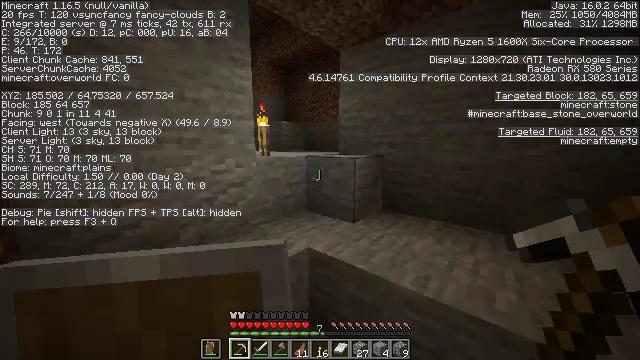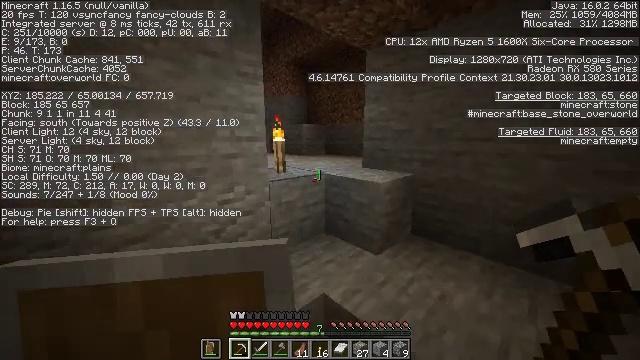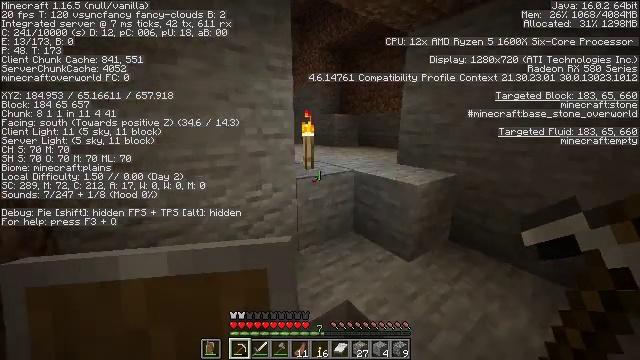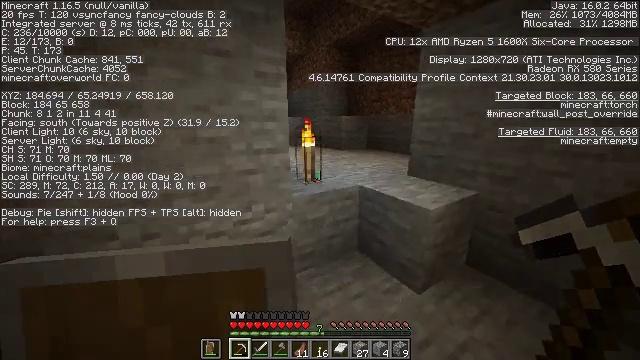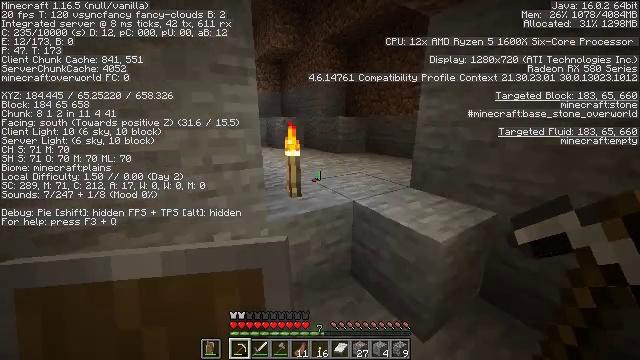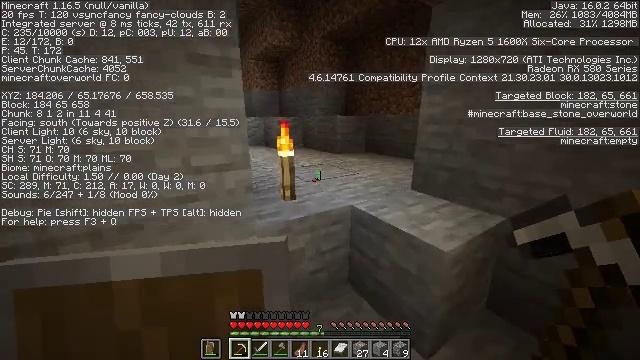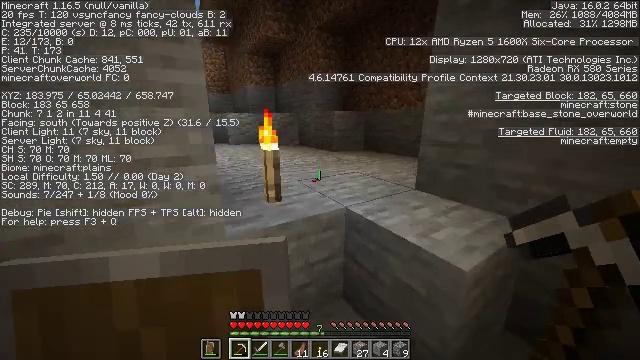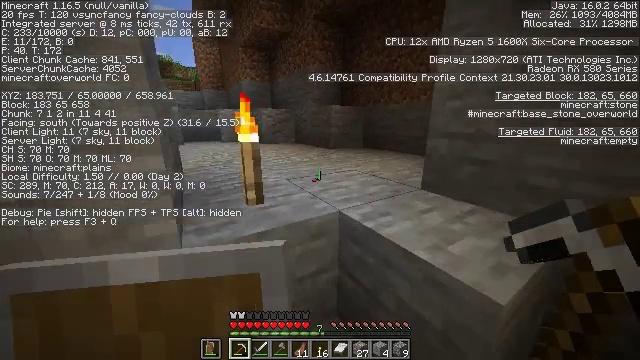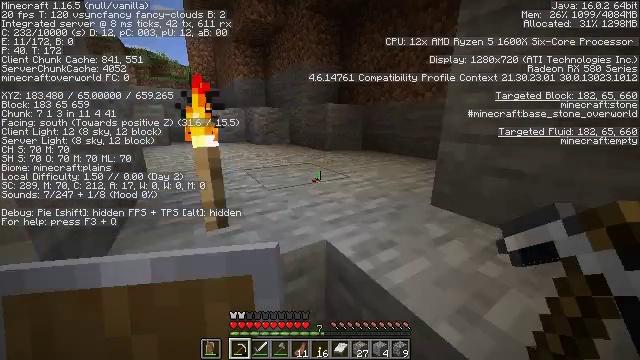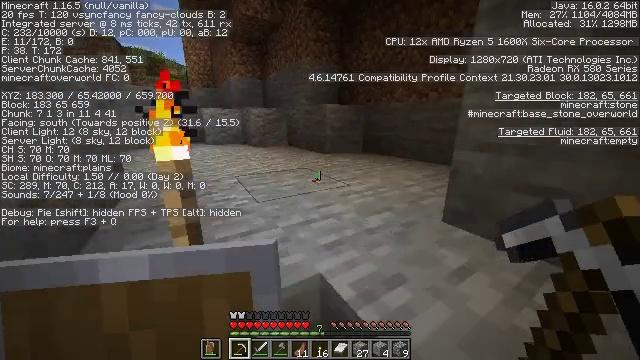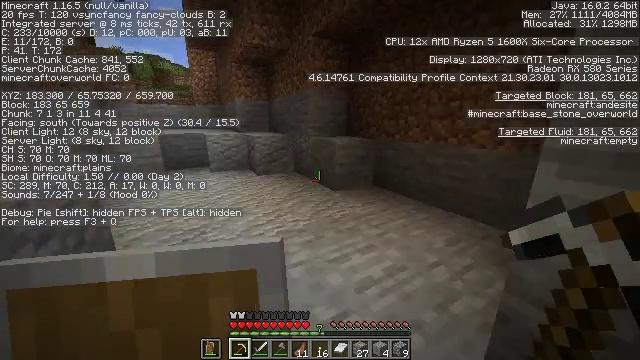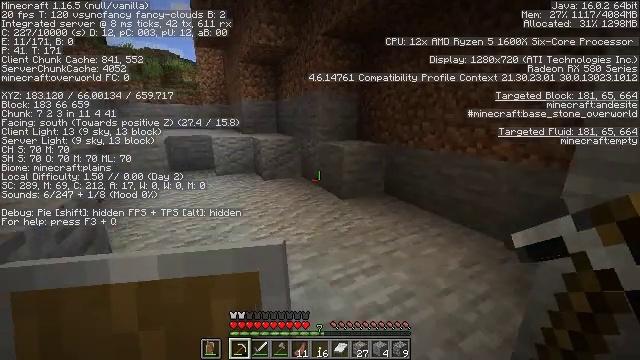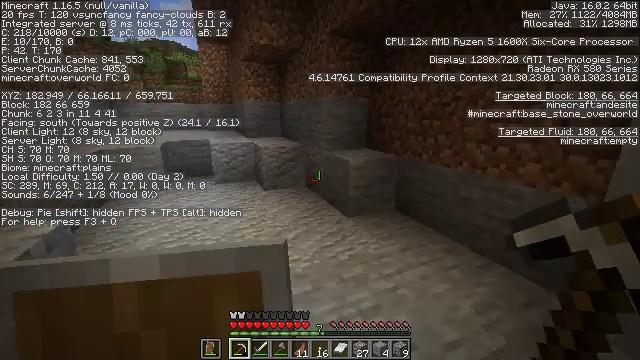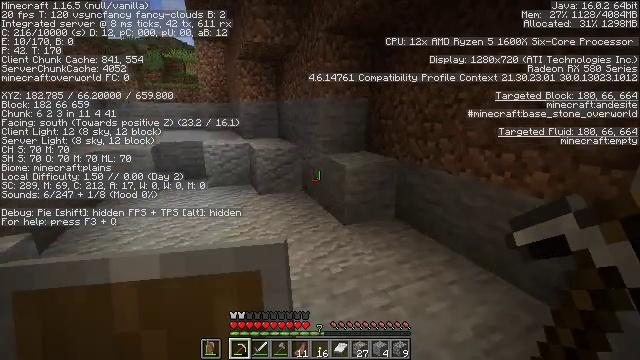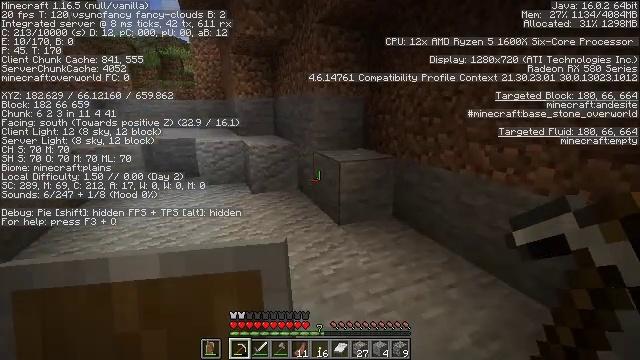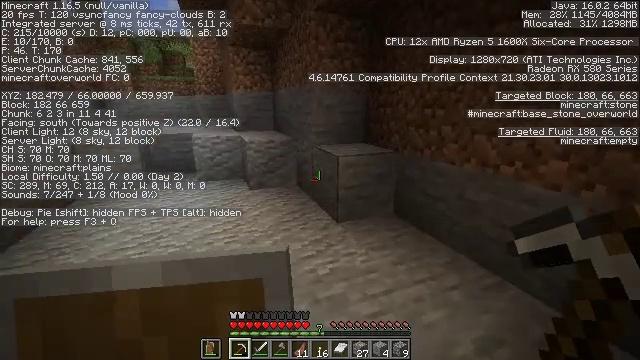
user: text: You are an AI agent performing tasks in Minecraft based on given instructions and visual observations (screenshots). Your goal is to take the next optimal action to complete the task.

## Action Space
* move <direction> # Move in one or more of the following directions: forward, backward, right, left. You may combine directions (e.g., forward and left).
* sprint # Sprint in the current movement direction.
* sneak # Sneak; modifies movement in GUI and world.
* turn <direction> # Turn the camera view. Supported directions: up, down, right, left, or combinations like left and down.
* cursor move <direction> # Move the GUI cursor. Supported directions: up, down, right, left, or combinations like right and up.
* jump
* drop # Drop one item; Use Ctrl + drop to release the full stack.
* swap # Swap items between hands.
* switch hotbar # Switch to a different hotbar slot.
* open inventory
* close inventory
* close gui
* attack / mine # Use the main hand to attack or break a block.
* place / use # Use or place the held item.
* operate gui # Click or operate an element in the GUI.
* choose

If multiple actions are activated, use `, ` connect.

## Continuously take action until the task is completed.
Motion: motion action
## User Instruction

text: Collect the grass from the surface.
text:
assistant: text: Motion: move forward, turn left and down, jump
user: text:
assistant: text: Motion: move forward, turn left and down, jump
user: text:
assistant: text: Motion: move forward, turn left, jump
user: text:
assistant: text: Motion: move forward, jump
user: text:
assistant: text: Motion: move forward, jump
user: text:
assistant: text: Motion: move forward, jump
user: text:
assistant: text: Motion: move forward
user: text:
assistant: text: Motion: move forward
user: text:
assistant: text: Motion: move forward, jump
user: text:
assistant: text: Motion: move forward, turn left, jump
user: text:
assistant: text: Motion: move forward, turn left, jump
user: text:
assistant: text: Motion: move forward, turn left, jump
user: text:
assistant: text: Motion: move forward, jump
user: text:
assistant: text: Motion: move forward
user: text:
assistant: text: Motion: move forward
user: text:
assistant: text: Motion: move forward, turn left
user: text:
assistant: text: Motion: move forward, turn left
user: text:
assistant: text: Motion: move forward, sprint, turn left and up
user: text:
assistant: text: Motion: move forward, sprint, turn left and up
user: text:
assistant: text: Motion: move forward, sprint, turn left and up
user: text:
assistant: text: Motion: move forward, sprint, turn left
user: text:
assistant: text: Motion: move forward
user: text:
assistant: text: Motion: move forward
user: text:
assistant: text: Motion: move forward
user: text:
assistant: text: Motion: move forward
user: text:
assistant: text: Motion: move forward, turn right and up
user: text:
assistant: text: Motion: move forward, turn right
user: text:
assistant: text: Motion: move forward, turn right and up
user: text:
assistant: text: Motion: move forward, turn right and up
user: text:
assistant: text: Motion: move forward